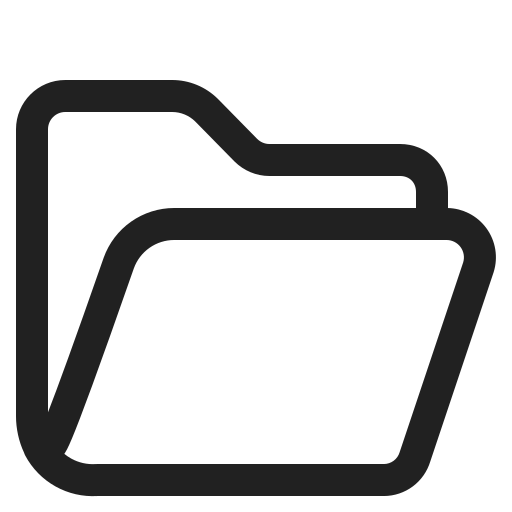
open file folder high contrast